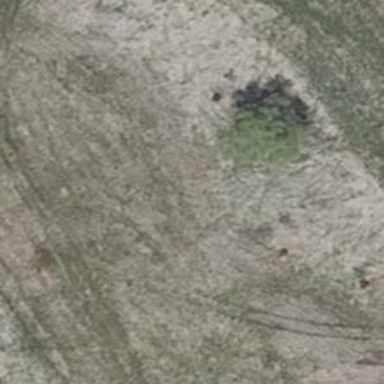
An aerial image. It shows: Patch of scrub vegetation.